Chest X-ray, PA view. Patient: 50 years old, sex M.
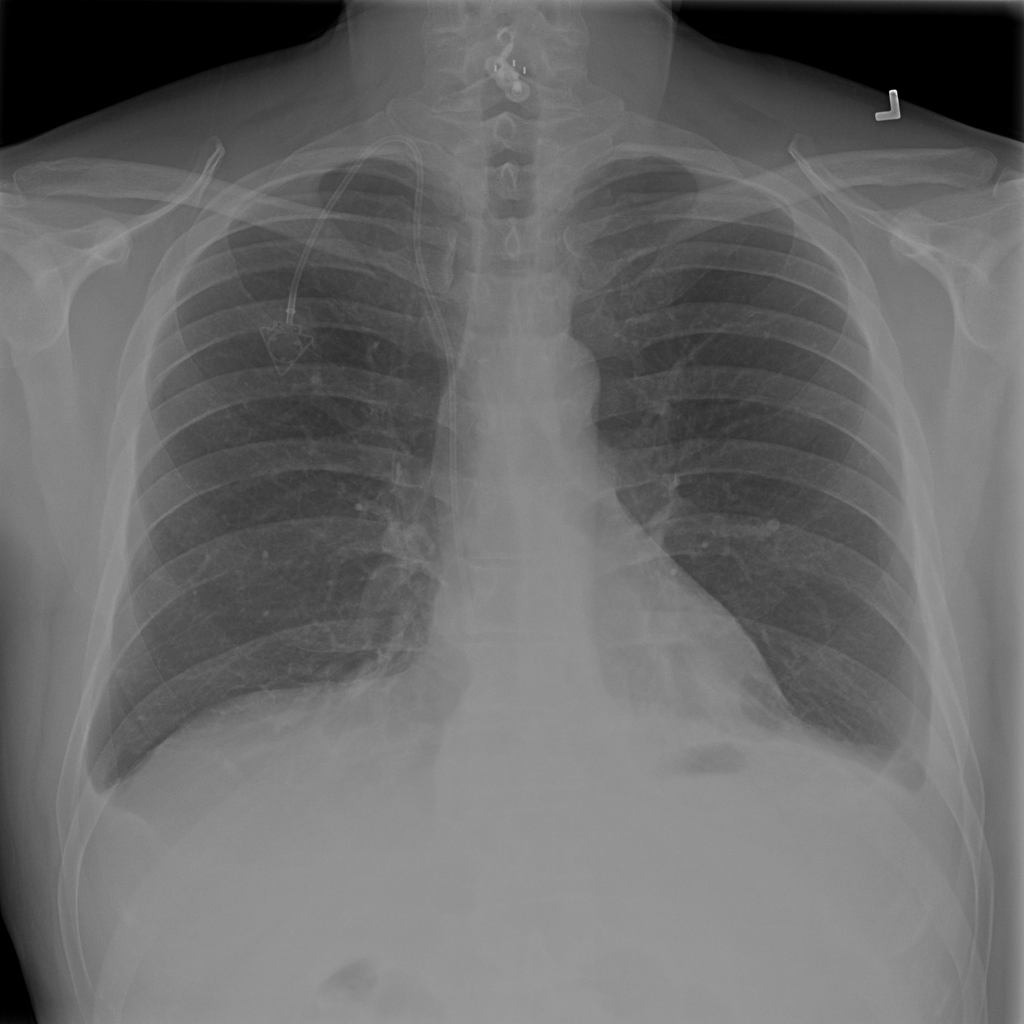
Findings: No Finding